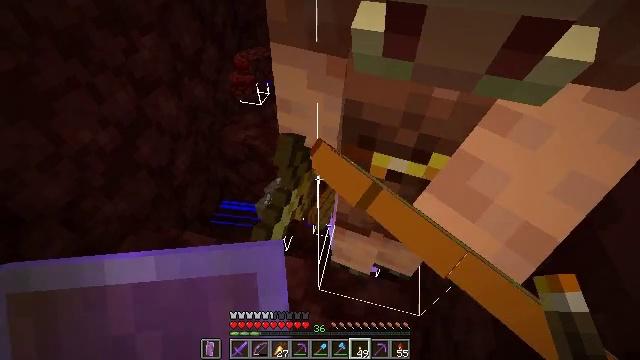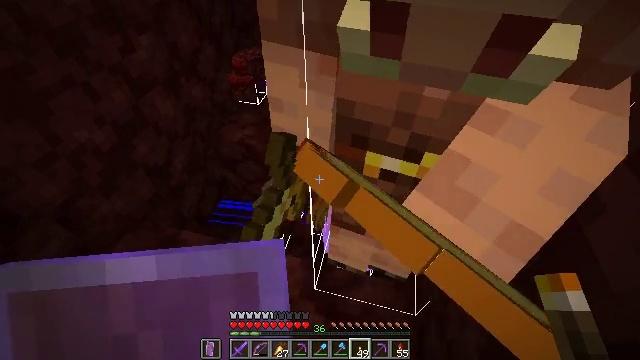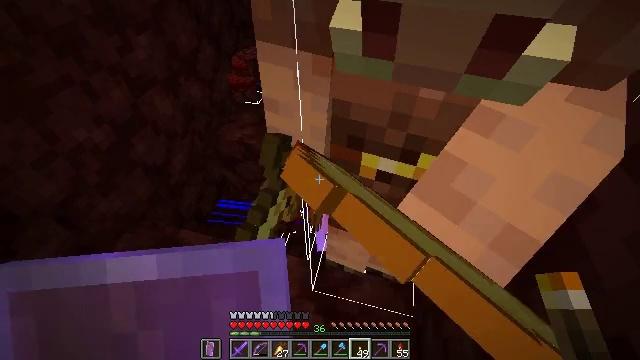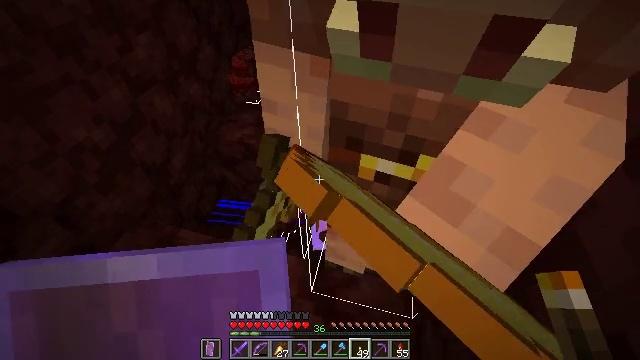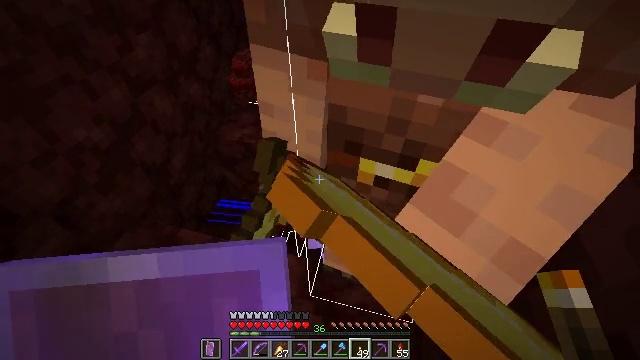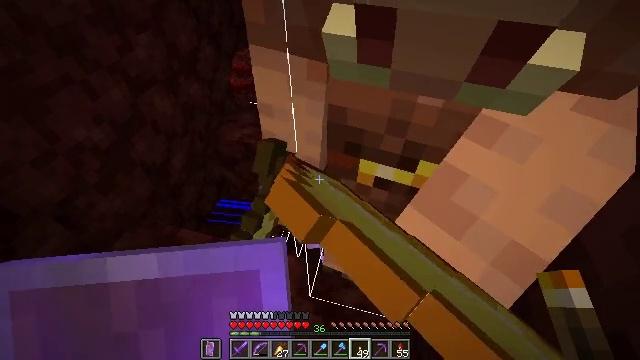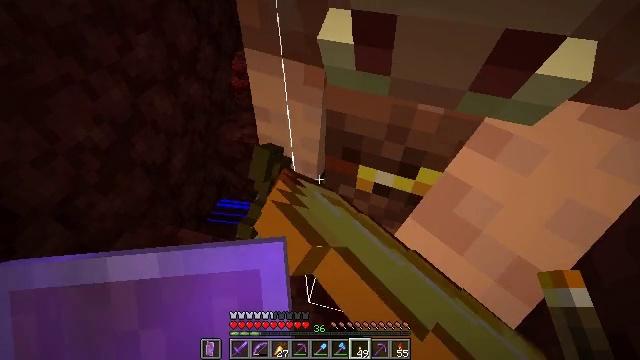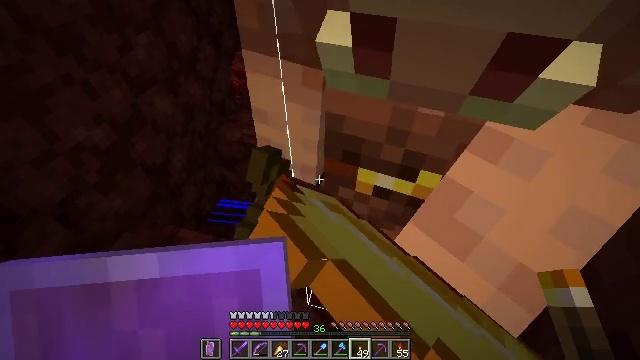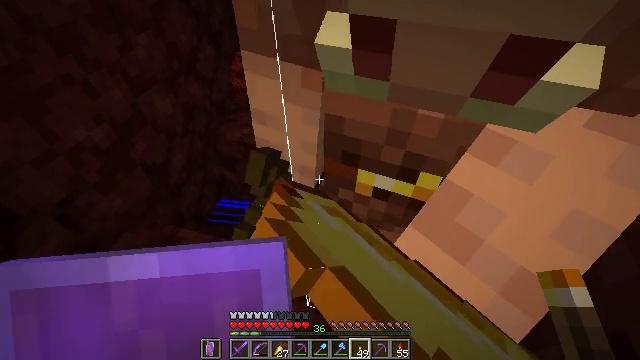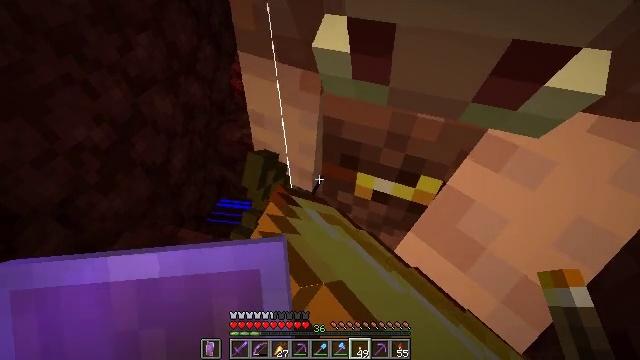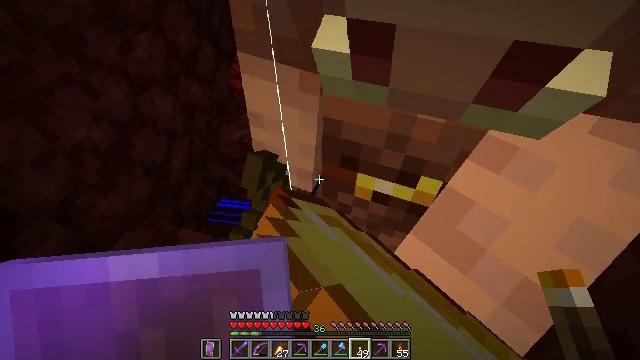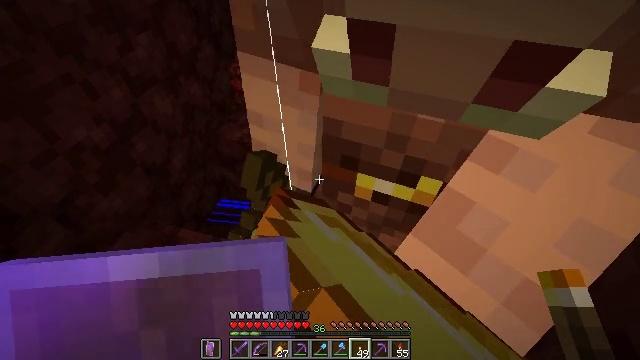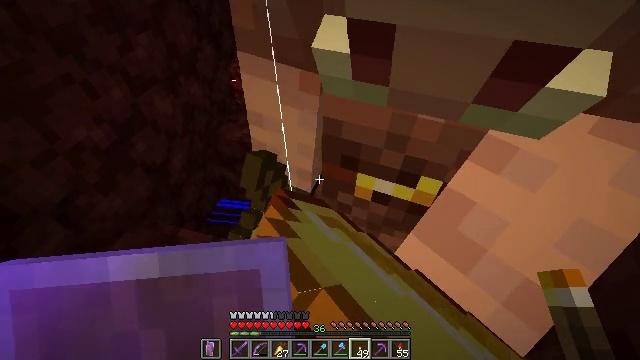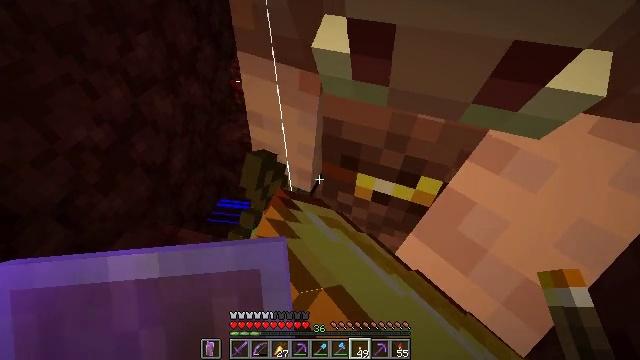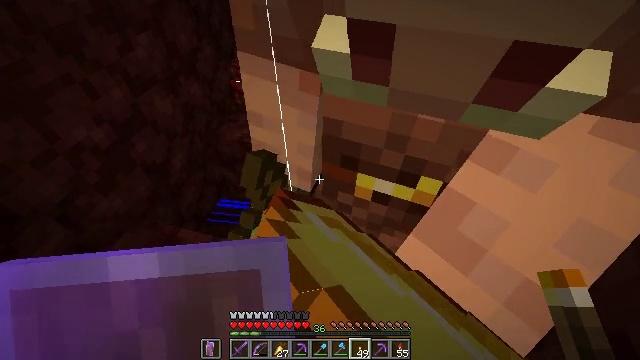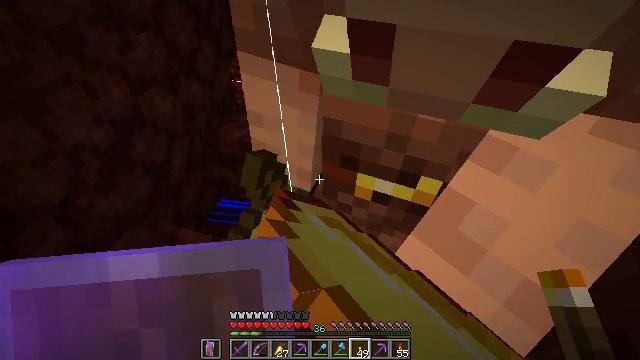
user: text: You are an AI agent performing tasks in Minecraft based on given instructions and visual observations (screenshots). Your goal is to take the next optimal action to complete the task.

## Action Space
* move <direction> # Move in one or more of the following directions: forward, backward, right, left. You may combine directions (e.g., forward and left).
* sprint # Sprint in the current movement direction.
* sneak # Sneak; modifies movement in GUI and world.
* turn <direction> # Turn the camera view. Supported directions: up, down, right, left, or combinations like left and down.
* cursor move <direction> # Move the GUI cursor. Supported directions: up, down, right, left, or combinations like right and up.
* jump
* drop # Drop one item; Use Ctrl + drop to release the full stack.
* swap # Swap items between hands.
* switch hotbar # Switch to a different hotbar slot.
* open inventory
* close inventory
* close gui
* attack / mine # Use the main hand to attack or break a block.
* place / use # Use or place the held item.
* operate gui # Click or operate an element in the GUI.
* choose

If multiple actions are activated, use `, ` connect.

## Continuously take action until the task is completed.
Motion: motion action
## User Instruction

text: Drop a fire charge.
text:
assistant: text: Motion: no_op
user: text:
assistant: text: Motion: no_op
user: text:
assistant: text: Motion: no_op
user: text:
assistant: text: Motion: no_op
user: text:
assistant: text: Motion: no_op
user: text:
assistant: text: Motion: no_op
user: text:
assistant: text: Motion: no_op
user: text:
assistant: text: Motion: no_op
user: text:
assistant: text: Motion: no_op
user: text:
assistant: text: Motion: no_op
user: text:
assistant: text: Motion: no_op
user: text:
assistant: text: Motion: no_op
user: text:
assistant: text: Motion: no_op
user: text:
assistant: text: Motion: no_op
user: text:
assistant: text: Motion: no_op
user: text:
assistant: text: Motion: no_op
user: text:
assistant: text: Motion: no_op
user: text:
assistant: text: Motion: no_op
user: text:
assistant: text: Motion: no_op
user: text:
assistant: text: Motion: no_op
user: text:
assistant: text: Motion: no_op
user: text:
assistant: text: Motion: no_op
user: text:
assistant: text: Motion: no_op
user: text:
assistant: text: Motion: no_op
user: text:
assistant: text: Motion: no_op
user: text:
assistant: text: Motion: no_op
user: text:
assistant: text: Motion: no_op
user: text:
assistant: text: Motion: no_op
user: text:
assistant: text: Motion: no_op
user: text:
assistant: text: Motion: no_op